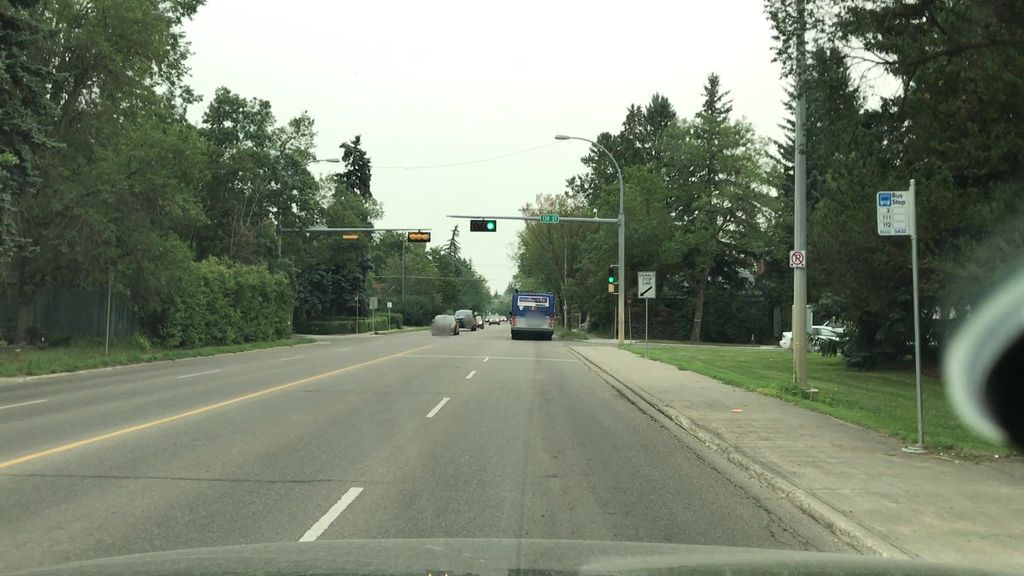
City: edmonton